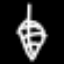
Label: leaf